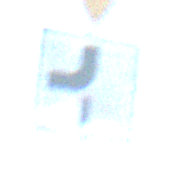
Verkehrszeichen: VerlaufVorfahrtsstrasse7
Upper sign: VorfahrtGewaehren
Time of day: MorningAfternoon
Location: Outdoor (Nature)
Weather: Clear
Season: NotSpecified
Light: Natural